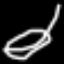
Label: leaf